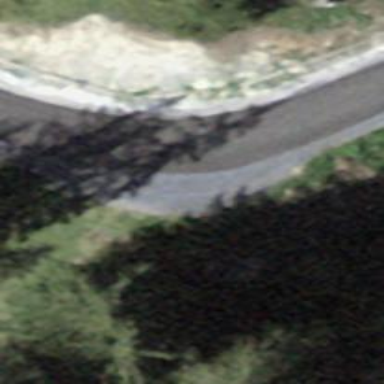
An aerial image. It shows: Ground path.